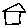
Label: house